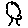
Label: tree